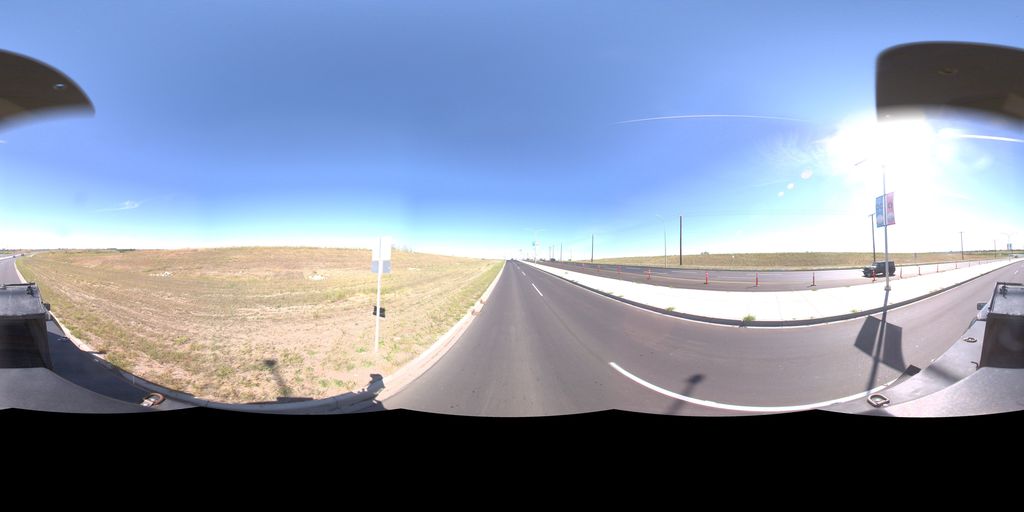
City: saskatoon